Question: The Javascript below has a default image, but I would like display text "only text url" for this link instead of this button at this link <URL> that this script defaults to. Is this possible?

'''
<div>
<a href="http://mixi.jp/share.pl" class="mixi-check-button" data-key="some-data-key" data-url="http://someurl.com">only text url </a>
<script type="text/javascript" src="http://static.mixi.jp/js/share.js"></script>
</div>
'''
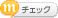
Answer: Assuming this is legal (it may not be legal to embed this script in your site if you make modifications to it), we can decompress the script using an <URL>. The result is this:
> <URL>
The bit we're interested in is the last 'for' loop there, where each button is processed. We can safely remove a most of the image generation and protocol sniffing (an unnecessary practice, by the way) to reduce the weight of the code:
'''
var type = (button["button"] || "button-1.png").split("-");
var prefix = ("https:" == document.location.protocol) ? "https://mixi.jp/" : "http://static.mixi.jp/";
if (!type || type.length < 2) type = ["button", "1.png"];
if (type[1].indexOf(".") == -1) type[1] += ".png";
var src = (type[0] == "button") ? [prefix, "img/basic/mixicheck_entry/bt_check_", type[1]] : (type[0] == "icon") ? [prefix, "img/basic/mixicheck_entry/icon_mixi_", type[1]] : [prefix, "img/basic/mixicheck_entry/bt_check_1.png"];
src = src.join("");
'''
and
'''
var img = document.createElement("img");
img.setAttribute("src", src);
img.style.border = "0";
var element = button.element;
for (var j = element.childNodes.length - 1; j >= 0; j--) {
element.removeChild(element.childNodes[j]);
}
element.appendChild(img);
'''
should be both removed. You can then minify and save the code, then serve it yourself in your page. Here's what the cleaned up code looks like: <URL>
---
Using CSS, we first remove the part of the JavaScript which removes all child nodes of the button element, so the text inside the button is not removed:
'''
for (var j = element.childNodes.length - 1; j >= 0; j--) {
element.removeChild(element.childNodes[j]);
}
'''
We then apply some CSS to hide the image:
'''
.mixi-check-button img {
display: none;
}
'''
See: <URL>.